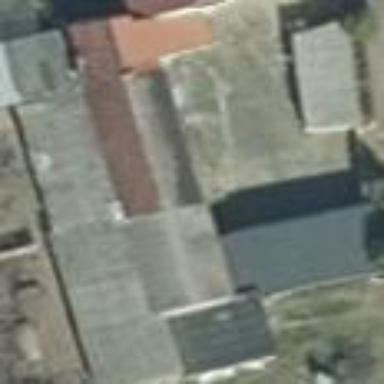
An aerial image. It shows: Building.